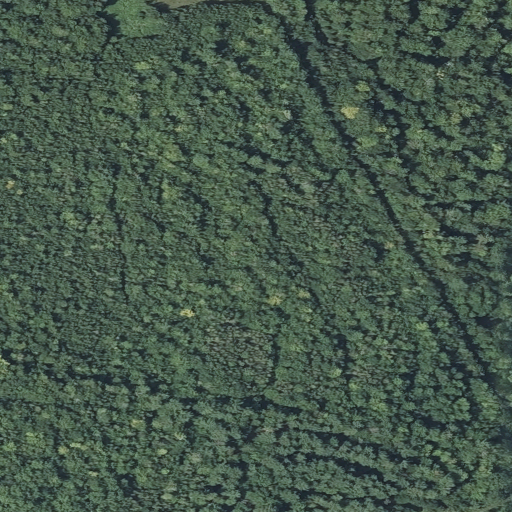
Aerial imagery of mountain in Maine named Mutton Hill containing mixed forest, deciduous forest, evergreen forest, and shrub